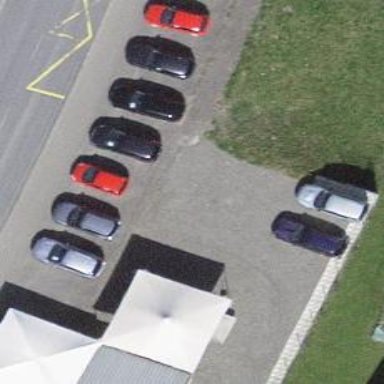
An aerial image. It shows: Parking available on the street side.